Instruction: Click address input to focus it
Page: traveler
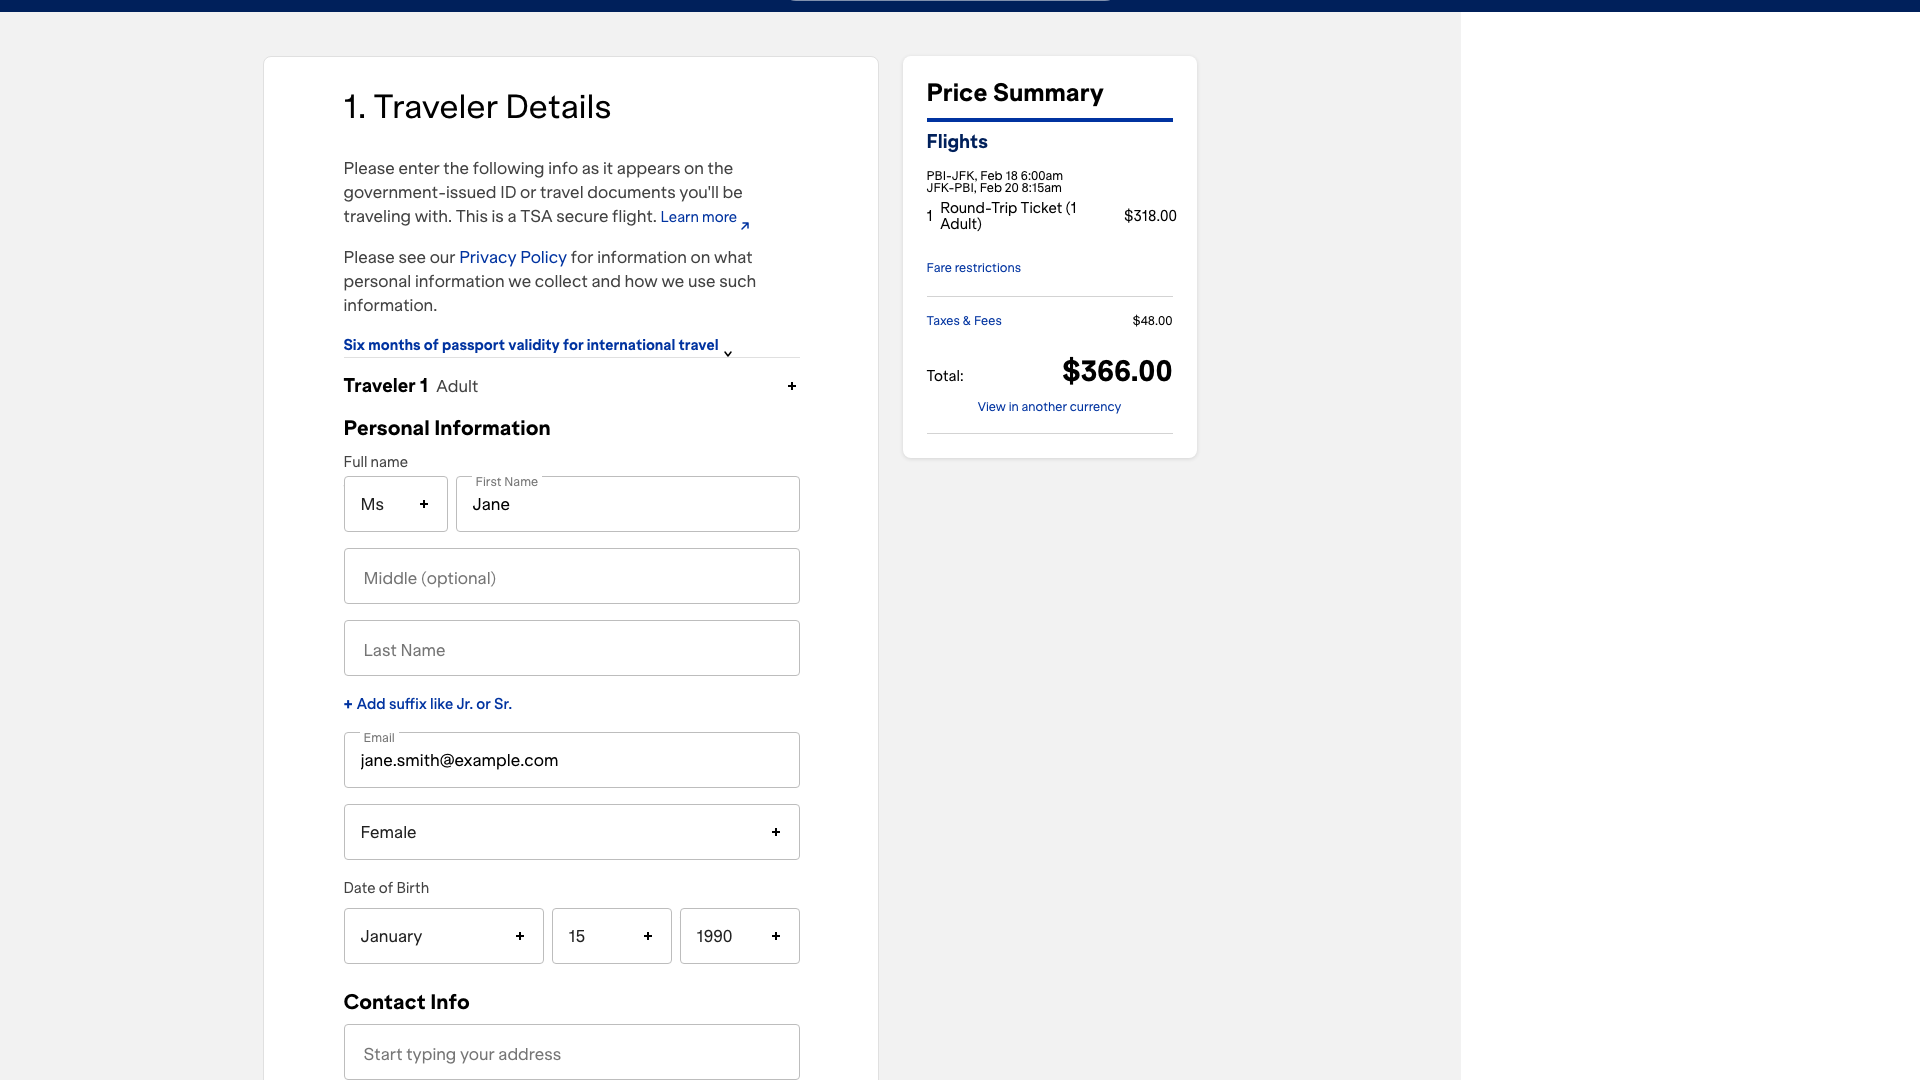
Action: click